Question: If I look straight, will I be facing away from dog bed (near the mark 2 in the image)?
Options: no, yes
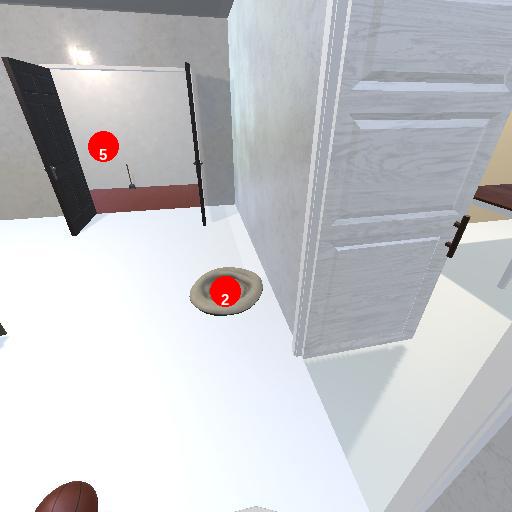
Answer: no